Question: '''
import os
from PIL import Image
path='D:/SomeExperiments/KITTRawData/2011_09_26/2011_09_26_drive_0091_sync/image_03/data/<PHONE>.jpg'
with open(path,'rb') as f:
pass
'''
error as below
'''
[Errno 2] No such file or directory: 'D:/SomeExperiments/KITTRawData/2011_09_26/2011_09_26_drive_0091_sync/image_03/data/<PHONE>.jpg'
'''
but I can find this path on my computer:

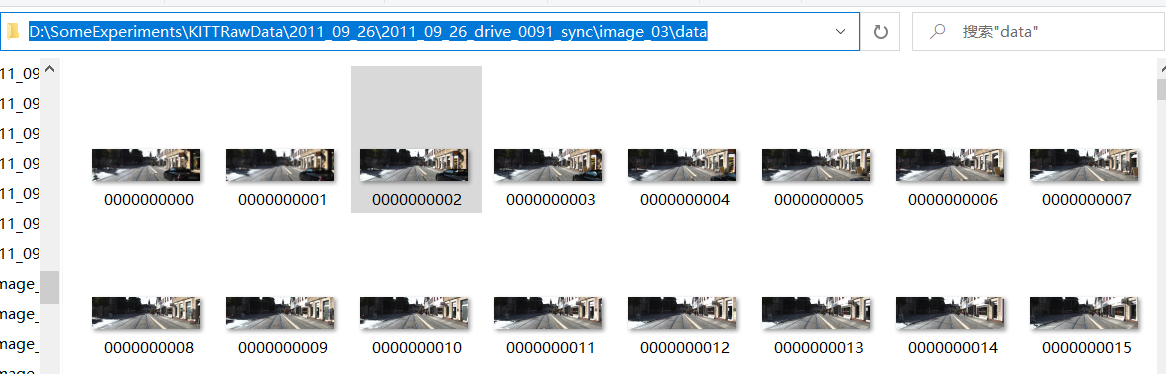
Answer: Hold the 'shift' key and right click on the image file. Select 'copy as path'. Then paste the copied path into your python script. This SHOULD work for sure.
1. You are using slashes instead of backslashes - My version of windows and python supports using slashes but I'm not sure if it supports all.
2. File extension mismatch - Maybe your files are .jpeg and yet you are trying .jpg in your script. Path is not case sensitive in Windows but it's always a good practice to use correct case in the path, for example if your file is aBc.TXT you should use the exact same name not abc.txt.